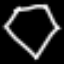
Label: diamond